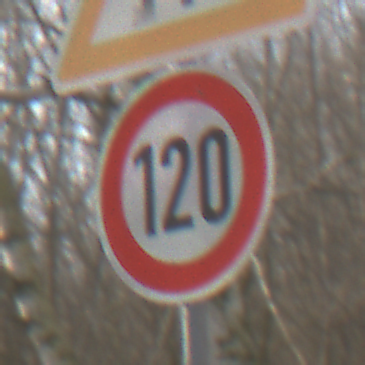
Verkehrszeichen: Geschwindigkeit120
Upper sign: EinseitigVerengteFahrbahnLinks
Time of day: MorningAfternoon
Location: Outdoor (Nature)
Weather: Clear
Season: Winter
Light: Natural